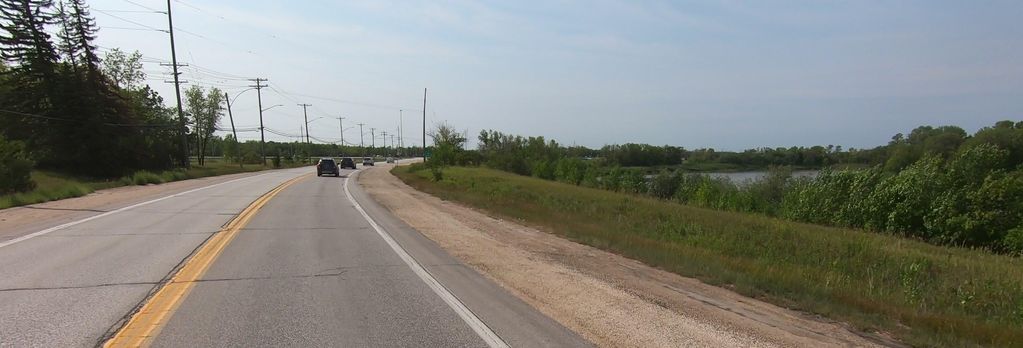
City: winnipeg